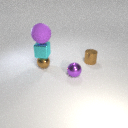
small purple metal sphere to the right of small brown metal sphere